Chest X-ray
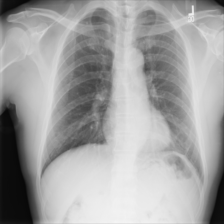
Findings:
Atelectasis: negative
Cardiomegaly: negative
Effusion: negative
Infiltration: positive
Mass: negative
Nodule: negative
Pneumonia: negative
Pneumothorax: negative
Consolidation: negative
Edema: negative
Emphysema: negative
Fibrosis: negative
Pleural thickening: negative
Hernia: negative